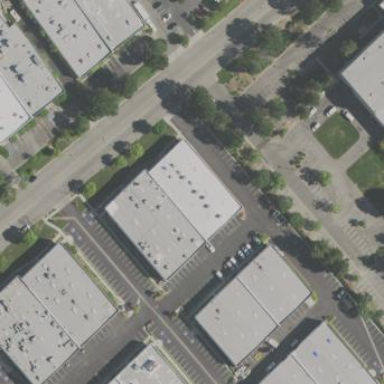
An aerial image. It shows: Warehouse.